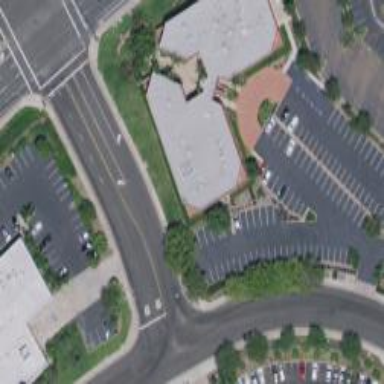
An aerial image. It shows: Office building.